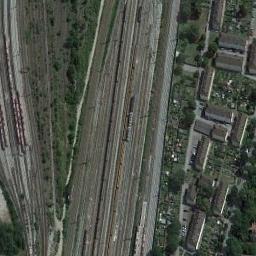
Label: railway